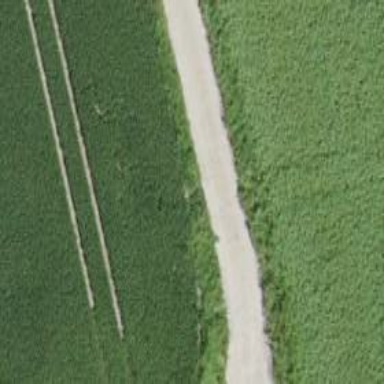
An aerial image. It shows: Asphalt track with grade1 surface suitable for agricultural vehicles.